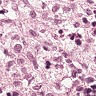
Metastatic tissue present: no